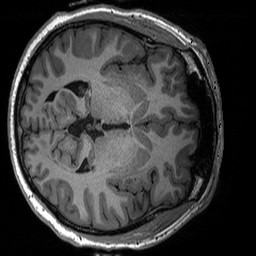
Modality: T1w
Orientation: axial
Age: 41
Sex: male
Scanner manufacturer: siemens
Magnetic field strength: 3 T
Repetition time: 2.3 s
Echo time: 0.00298 s